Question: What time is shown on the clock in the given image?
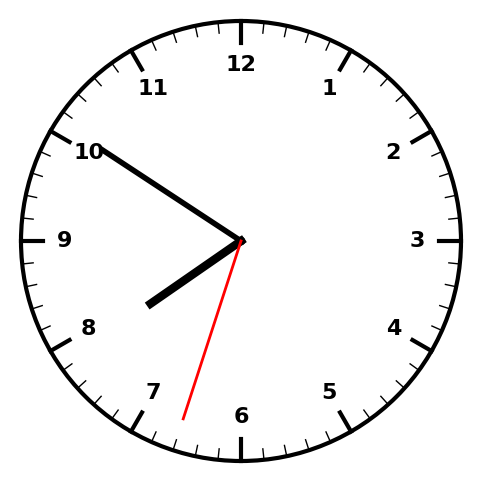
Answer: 07:50:33